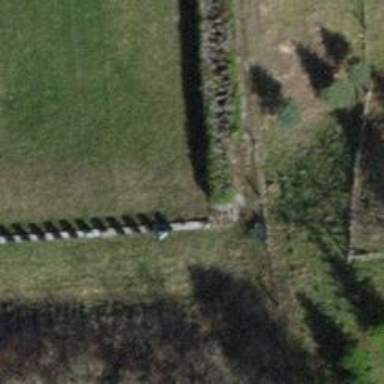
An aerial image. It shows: Hedge acting as barrier.